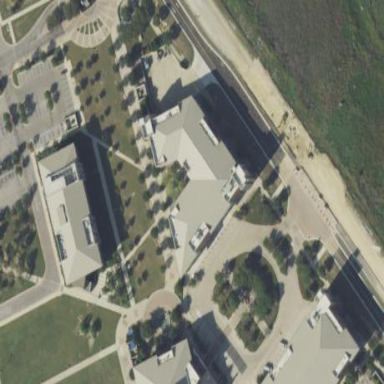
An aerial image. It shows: College building.